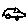
Label: car